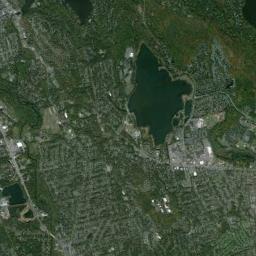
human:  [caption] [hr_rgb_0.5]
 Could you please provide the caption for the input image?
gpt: An approximate diamond-shaped blue lake surrounded by cities and green fields .

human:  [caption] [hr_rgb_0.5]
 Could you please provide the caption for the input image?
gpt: There are many trees around the lake .

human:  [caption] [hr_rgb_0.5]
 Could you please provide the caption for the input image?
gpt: The lake lies a residential area and the water is deep green .

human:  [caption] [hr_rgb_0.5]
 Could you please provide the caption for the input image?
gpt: There are trees near the lake in the picture .

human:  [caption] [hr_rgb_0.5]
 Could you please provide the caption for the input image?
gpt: There are green land and buildings around the lake .